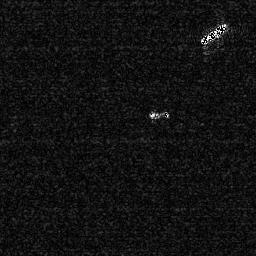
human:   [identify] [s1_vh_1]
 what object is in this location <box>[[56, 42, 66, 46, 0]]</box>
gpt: <ref>1 small ship at the center</ref>

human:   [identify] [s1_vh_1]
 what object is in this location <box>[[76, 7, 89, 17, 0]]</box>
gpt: <ref>1 medium ship at the top right</ref>